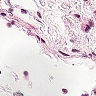
Metastatic tissue present: no